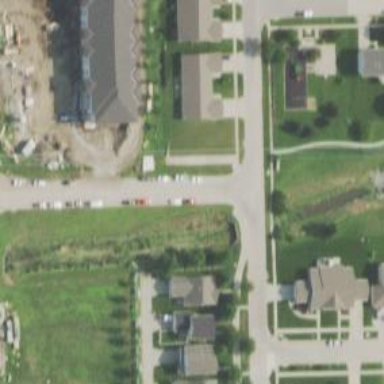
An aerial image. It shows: Residential road with sidewalk on the left side.